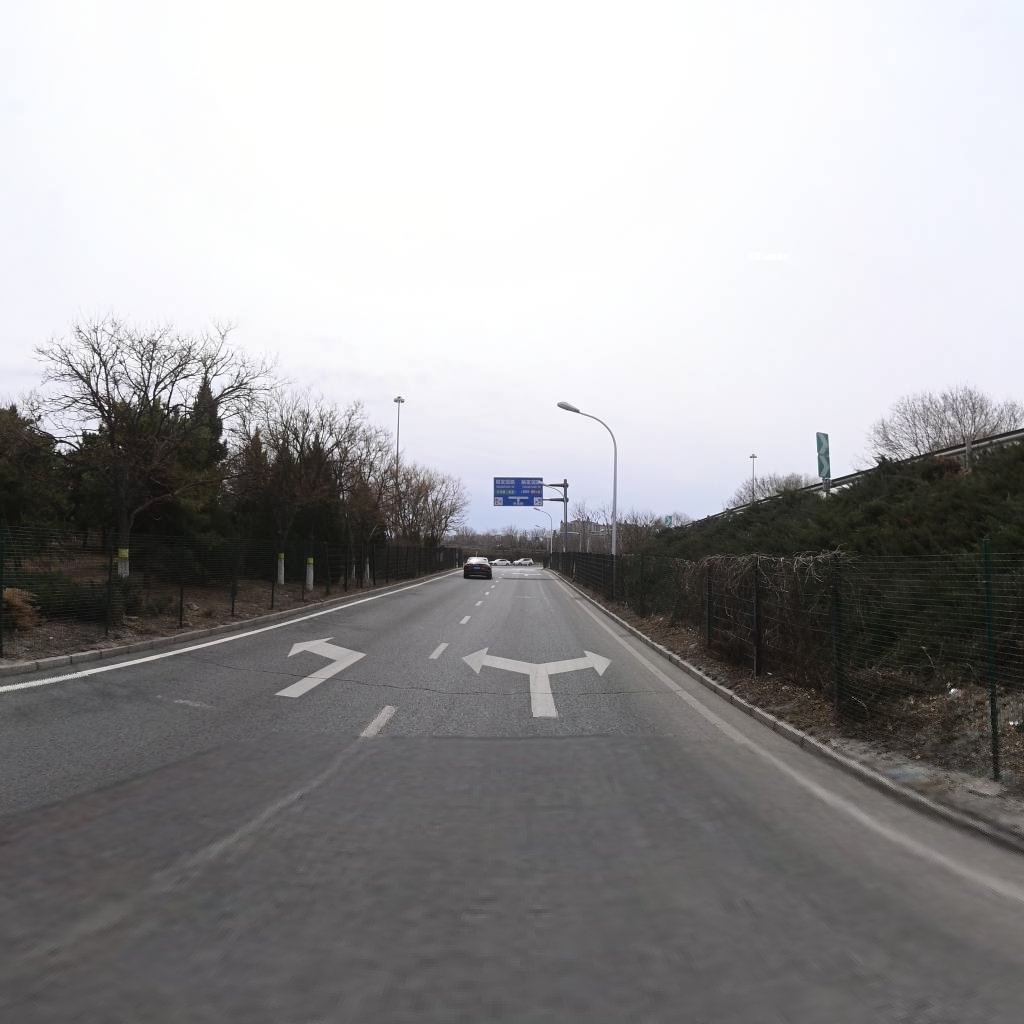
Region: Chaoyang
Road damage annotations: transverse crack